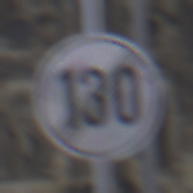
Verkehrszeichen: EndeGeschwindigkeit130
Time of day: MorningAfternoon
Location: Outdoor (Urban)
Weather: PartlyCloudy
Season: NotSpecified
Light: Natural